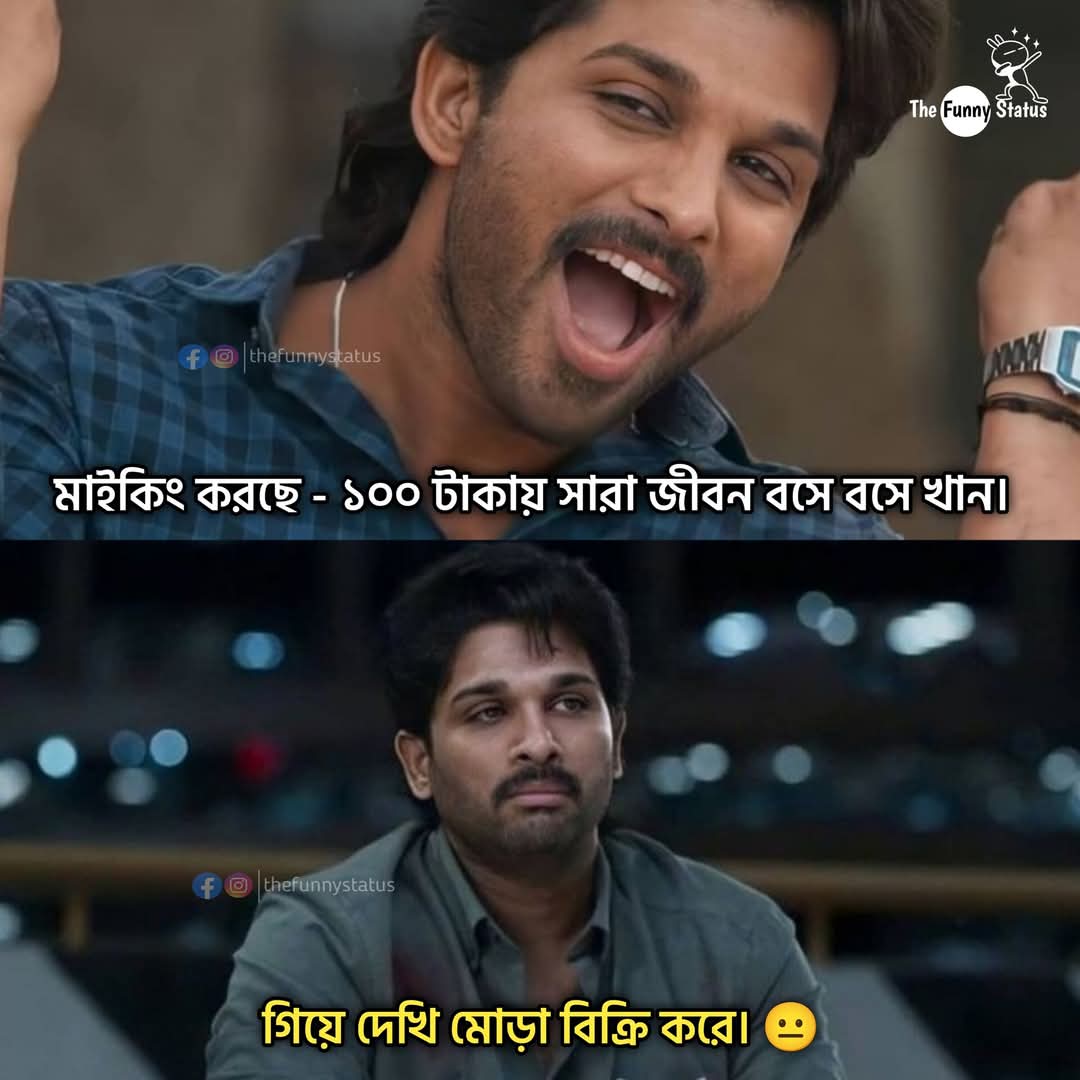
Text: মাইকিং করছে - ১০০ টাকায় সারা জীবন বসে বসে খান।
গিয়ে দেখি মোড়া বিক্রি করে।
Label: Non Hate